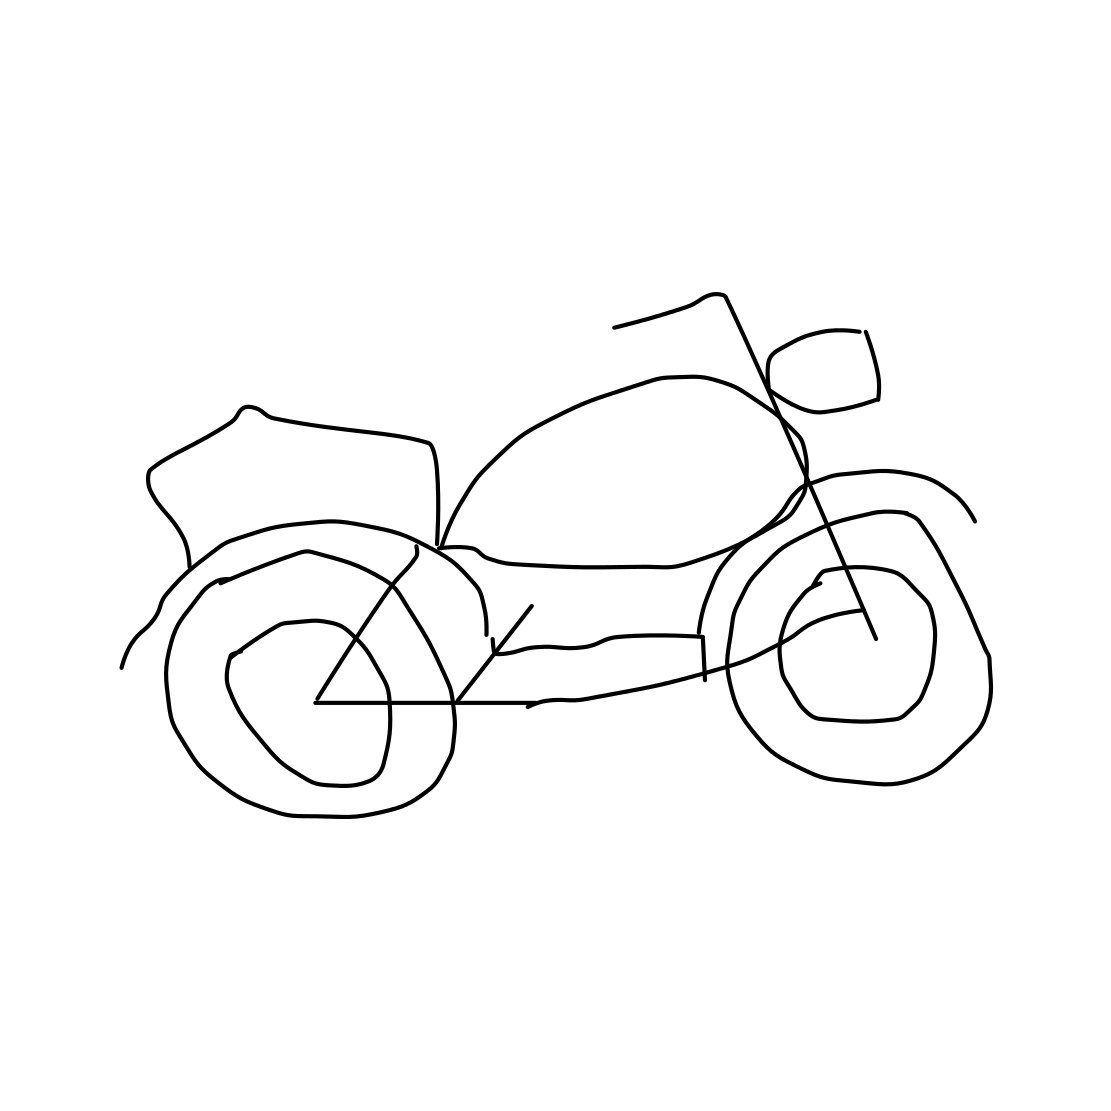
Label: motorbike